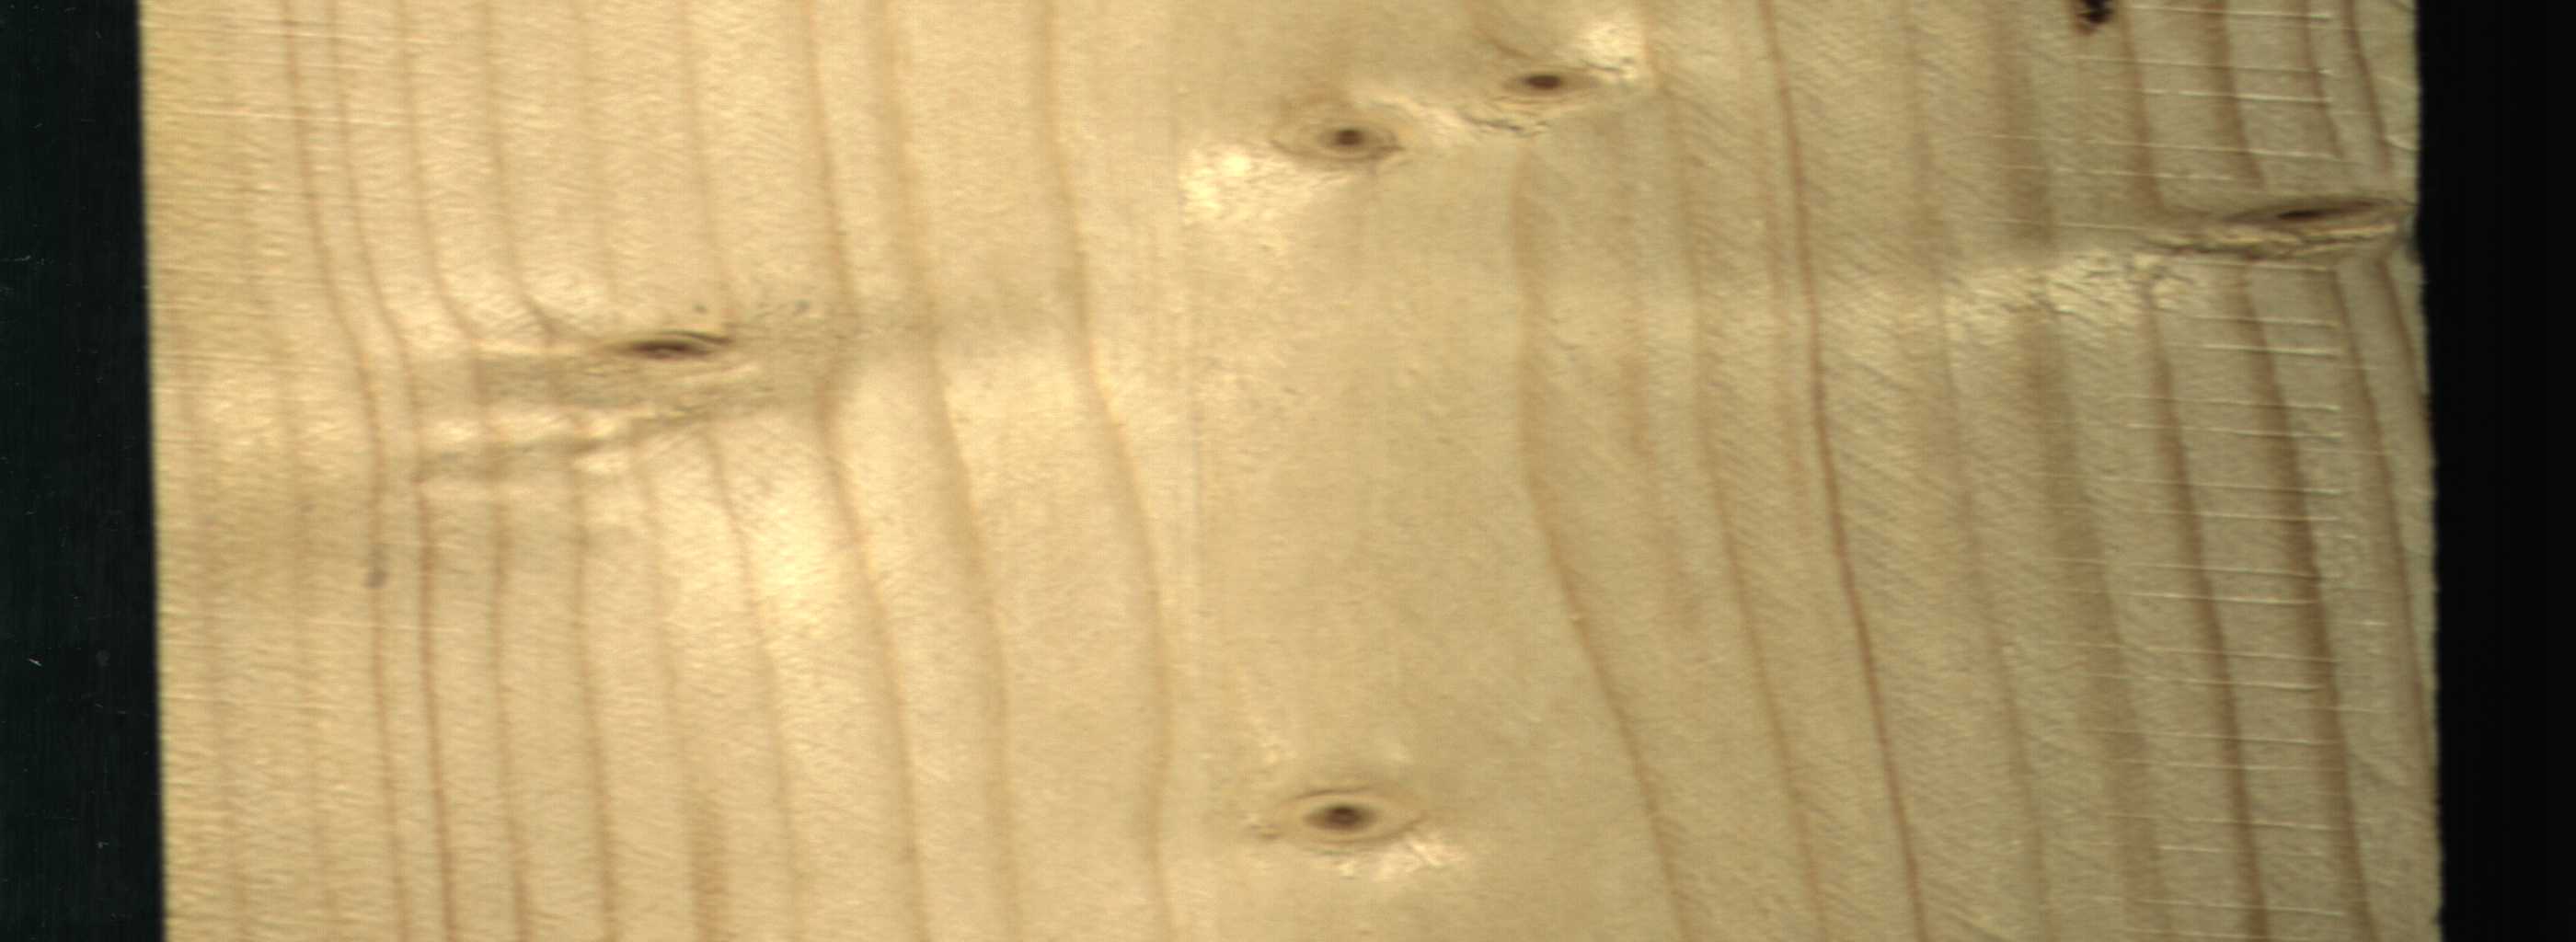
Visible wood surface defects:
resin
Live_Knot
Live_Knot
Live_Knot
Live_Knot
Live_Knot